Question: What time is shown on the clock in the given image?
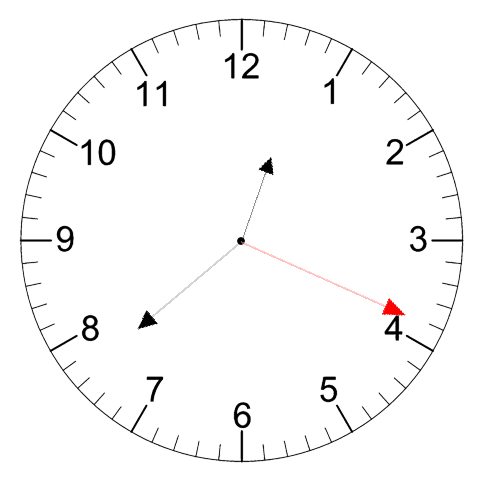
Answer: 12:38:19